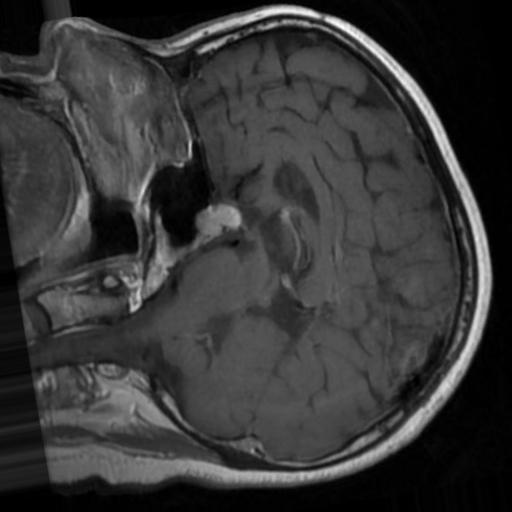
Label: brain_tumor